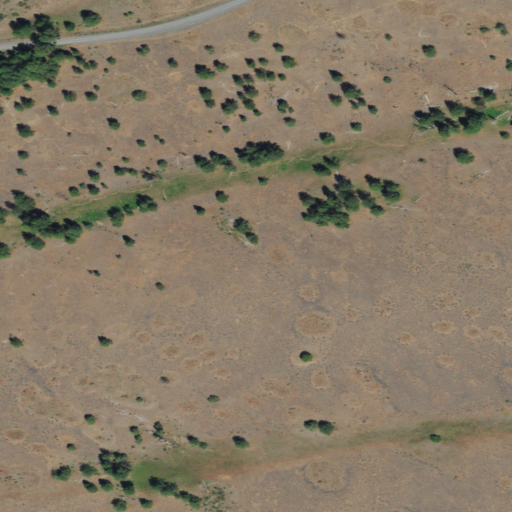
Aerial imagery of plain(s) in Oregon named Little Rock Flat containing grassland and evergreen forest